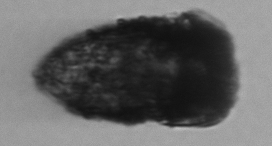
Label: Stenosemella_pacifica